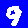
Digit: 9